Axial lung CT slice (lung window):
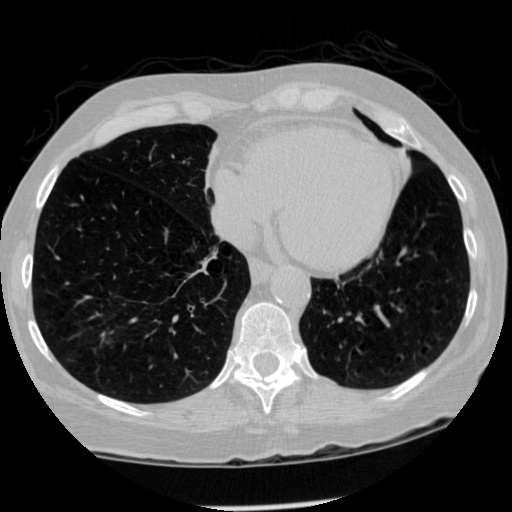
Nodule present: no